Field crop: tomato
Growth stage: 1
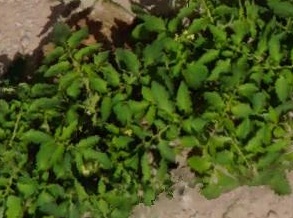
Species: tomato